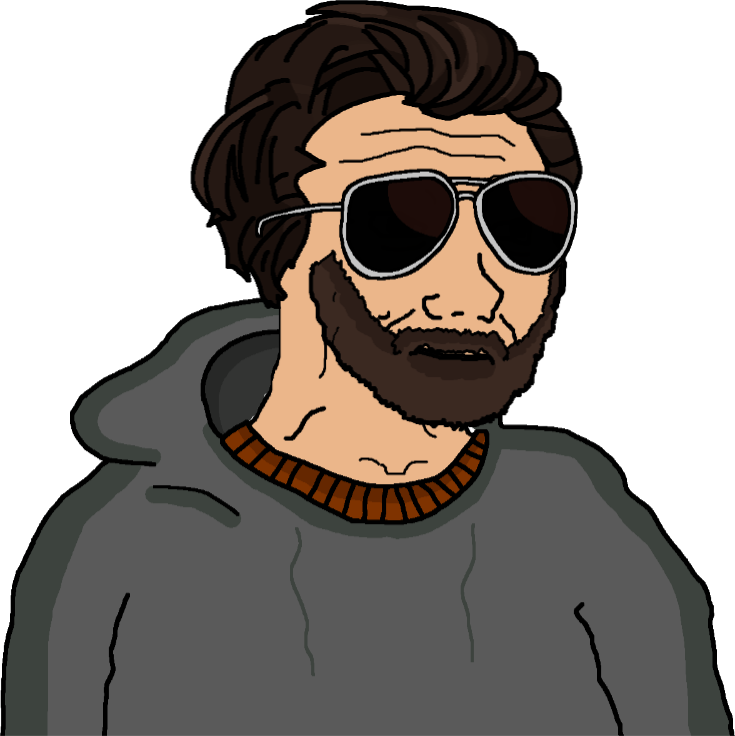
Label: 5_Tired_Wojak